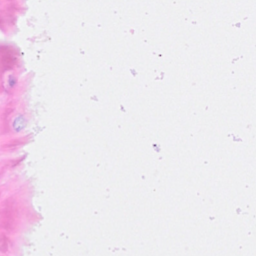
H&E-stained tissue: Breast